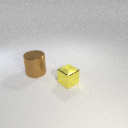
small yellow metal cube to the right of large brown metal cylinder